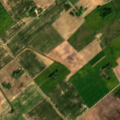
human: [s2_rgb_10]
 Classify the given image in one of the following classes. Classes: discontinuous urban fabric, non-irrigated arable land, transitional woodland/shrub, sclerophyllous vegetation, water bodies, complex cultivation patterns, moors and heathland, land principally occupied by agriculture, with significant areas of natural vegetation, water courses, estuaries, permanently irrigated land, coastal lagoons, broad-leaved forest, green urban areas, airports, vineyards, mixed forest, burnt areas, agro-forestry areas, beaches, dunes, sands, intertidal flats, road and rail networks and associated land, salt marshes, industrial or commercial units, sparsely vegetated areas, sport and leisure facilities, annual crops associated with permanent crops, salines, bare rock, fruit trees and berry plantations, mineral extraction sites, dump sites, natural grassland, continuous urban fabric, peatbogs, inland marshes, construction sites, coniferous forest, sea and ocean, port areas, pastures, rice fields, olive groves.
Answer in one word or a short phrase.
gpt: non-irrigated arable land, land principally occupied by agriculture, with significant areas of natural vegetation